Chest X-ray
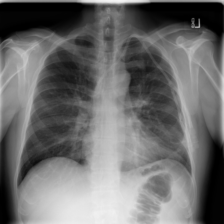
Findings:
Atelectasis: negative
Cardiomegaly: negative
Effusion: negative
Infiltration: positive
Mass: negative
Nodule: negative
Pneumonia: negative
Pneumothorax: negative
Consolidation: negative
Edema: negative
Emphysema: negative
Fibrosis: negative
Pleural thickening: negative
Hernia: negative